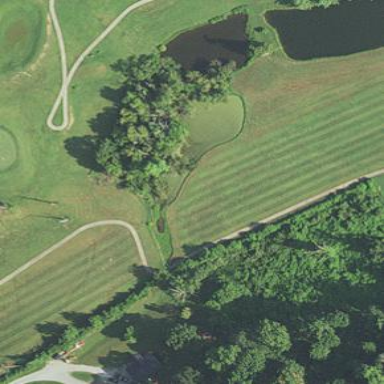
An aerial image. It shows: Scenic view of water hazard on golf course. The natural water feature adds beauty to the landscape.